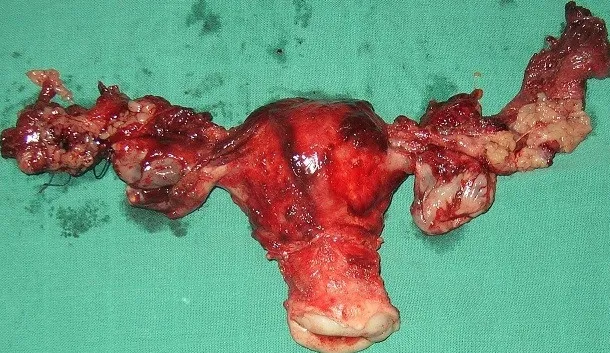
Surgical specimen.
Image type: medical_photograph (other_medical_photograph)